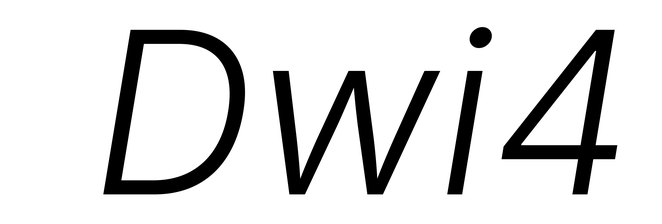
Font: Inter-Italic_Light_Italic